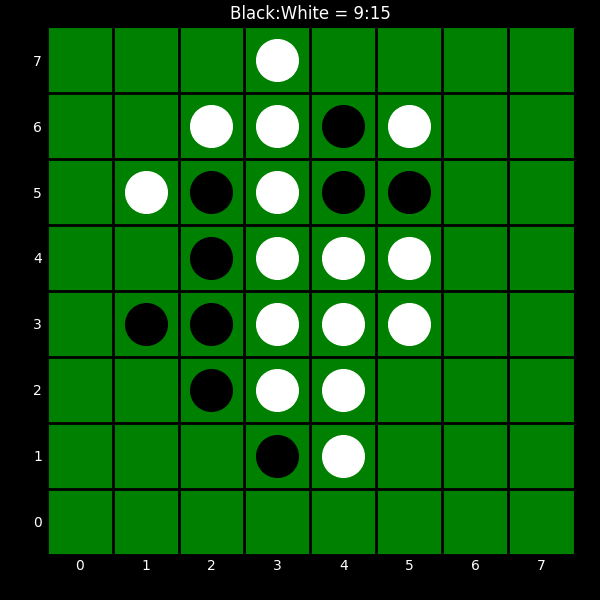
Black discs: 9
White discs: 15